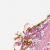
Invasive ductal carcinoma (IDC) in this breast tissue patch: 0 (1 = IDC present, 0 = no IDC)